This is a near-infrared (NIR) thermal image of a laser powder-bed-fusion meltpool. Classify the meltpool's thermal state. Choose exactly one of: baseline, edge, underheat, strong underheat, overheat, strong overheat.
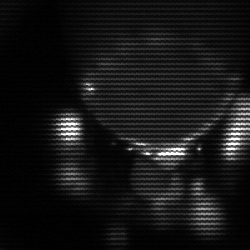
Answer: edge